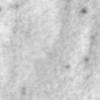
Label: no_change